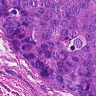
Metastatic tissue present: yes